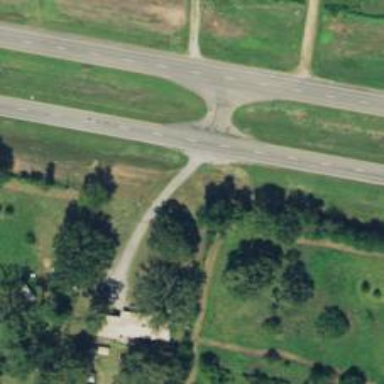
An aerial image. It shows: Trunk link highway.